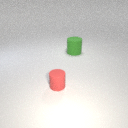
small red rubber cylinder in front of large green rubber cylinder